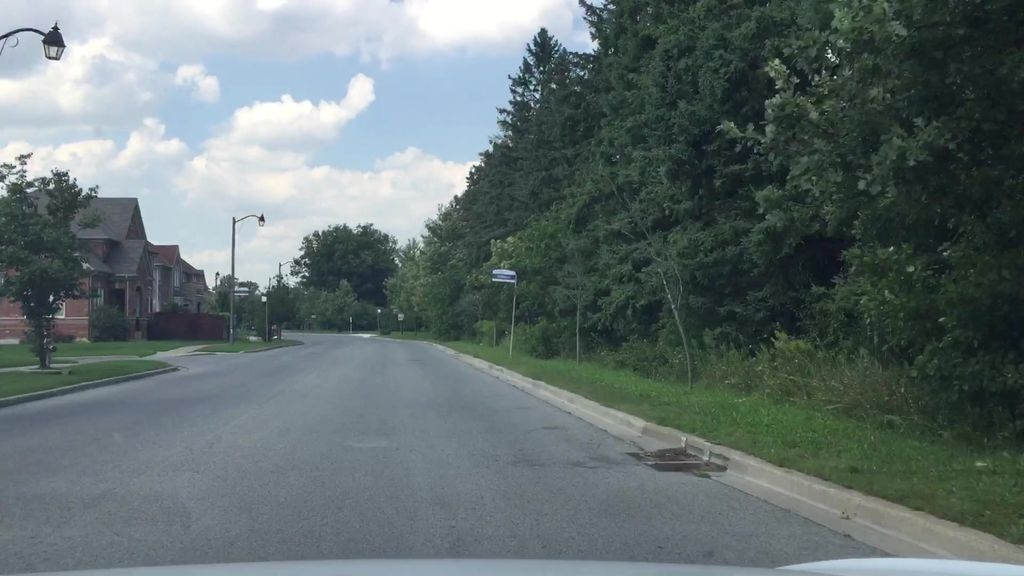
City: toronto